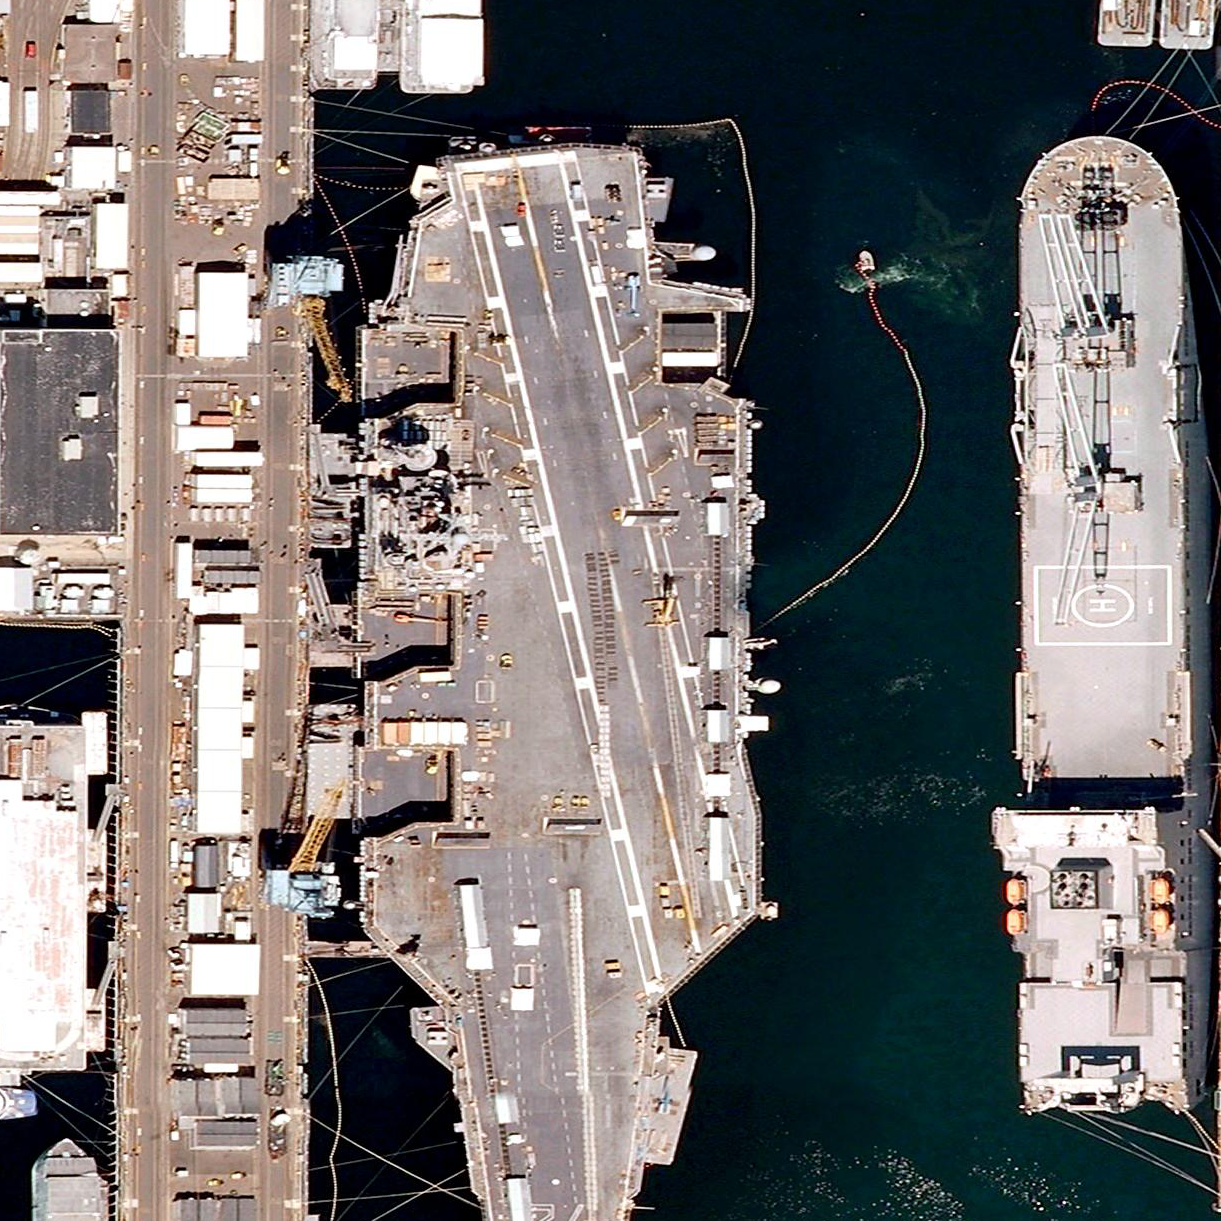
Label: aircraft_carrier